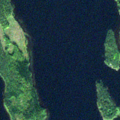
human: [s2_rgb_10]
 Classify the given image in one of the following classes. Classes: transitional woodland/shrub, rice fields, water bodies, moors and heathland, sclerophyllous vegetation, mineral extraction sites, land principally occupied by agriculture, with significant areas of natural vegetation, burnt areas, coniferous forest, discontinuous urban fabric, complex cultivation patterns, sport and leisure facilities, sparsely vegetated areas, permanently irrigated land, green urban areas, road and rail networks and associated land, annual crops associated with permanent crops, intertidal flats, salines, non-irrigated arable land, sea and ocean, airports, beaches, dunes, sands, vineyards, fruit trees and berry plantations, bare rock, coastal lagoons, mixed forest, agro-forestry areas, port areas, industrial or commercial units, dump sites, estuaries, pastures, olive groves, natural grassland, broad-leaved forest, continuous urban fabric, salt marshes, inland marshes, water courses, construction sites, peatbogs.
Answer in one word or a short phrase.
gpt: mixed forest, water bodies